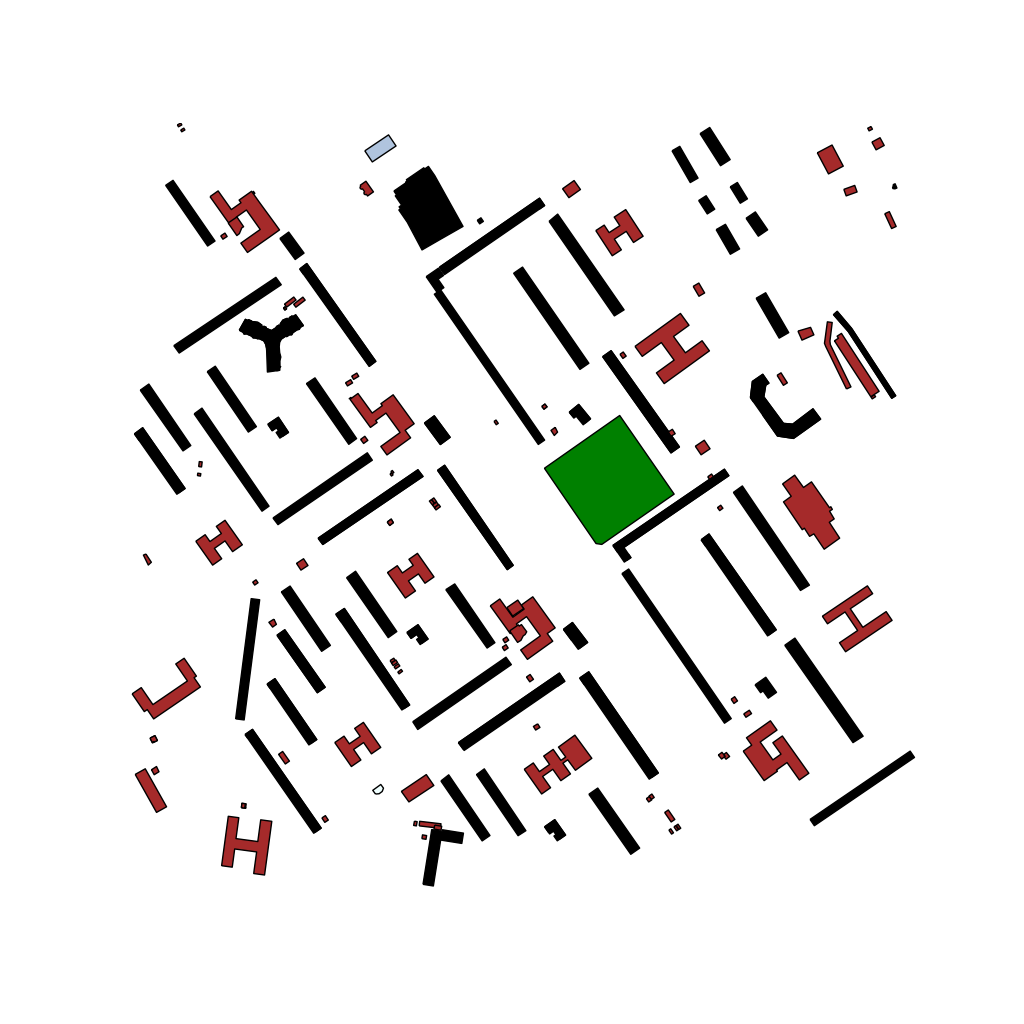
Tags: overhead vector_map, business, recreation, residential, transport, historical, modern, soviet, high_rise, individual_rise, low_rise, density_2, Building, Facility, Grocery, Park, Post, 1.0 km²